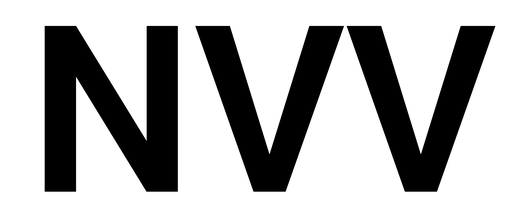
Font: Roboto_SemiBold